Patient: sex M, age 78
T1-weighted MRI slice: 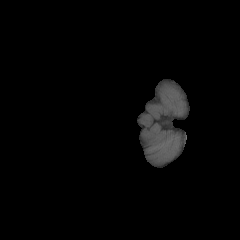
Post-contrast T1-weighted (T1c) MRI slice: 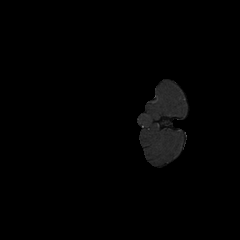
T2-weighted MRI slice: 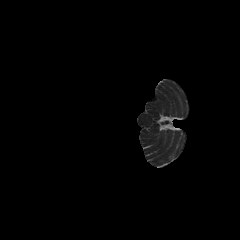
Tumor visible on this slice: no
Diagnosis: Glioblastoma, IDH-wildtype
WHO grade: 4